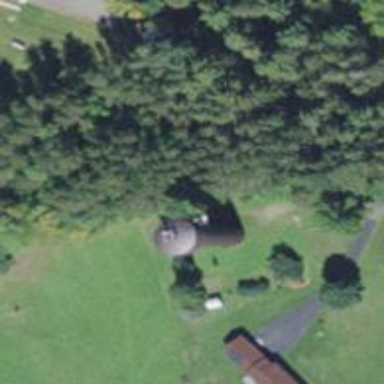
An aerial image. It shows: Water tower that is man-made.